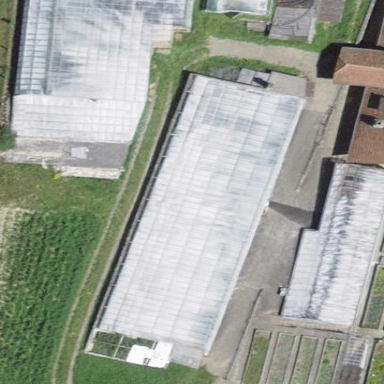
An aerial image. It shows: Greenhouse.